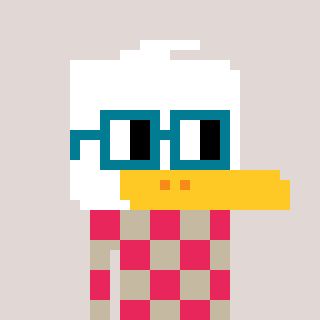
a pixel art character with square dark green glasses, a duck-shaped head and a bege-colored body on a warm background